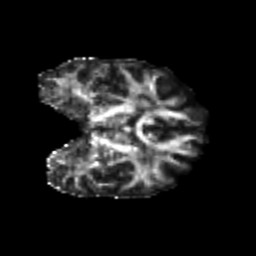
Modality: FA
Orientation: coronal
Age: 25
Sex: male
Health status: healthy
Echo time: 0.074 s